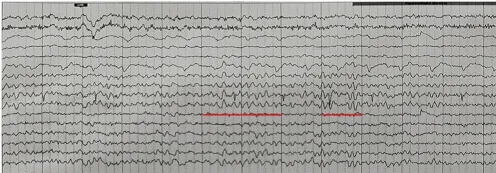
Clinical data of the family with HSP. (E) The EEG of the proband. Red lines represent the 3-7 Hz medium-high amplitude theta rhythm.
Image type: electrography (eeg)